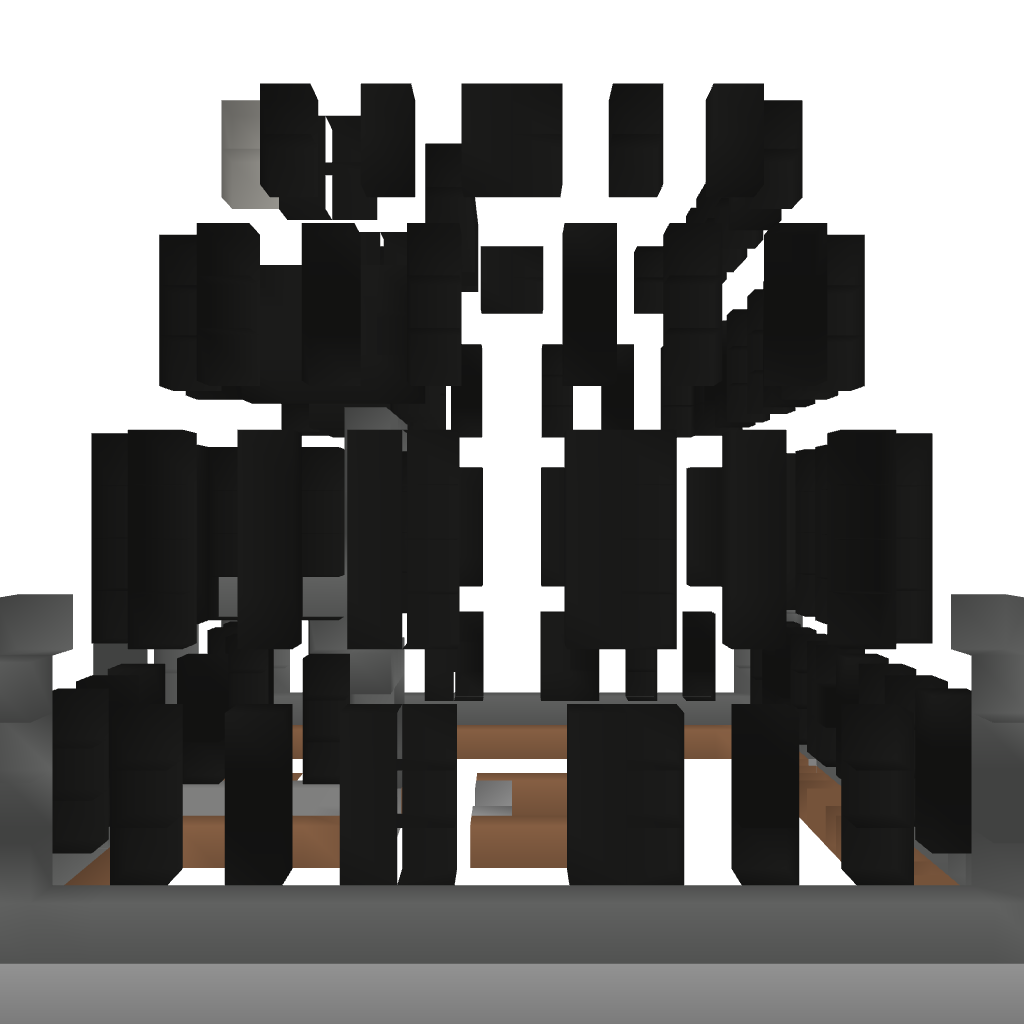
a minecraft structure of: Modern Government Building